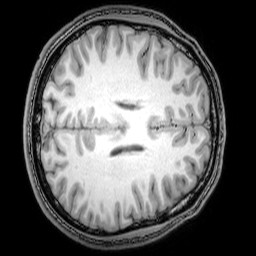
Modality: T1w
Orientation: axial
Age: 22
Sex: male
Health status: healthy
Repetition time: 0.081 s
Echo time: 0.037 s